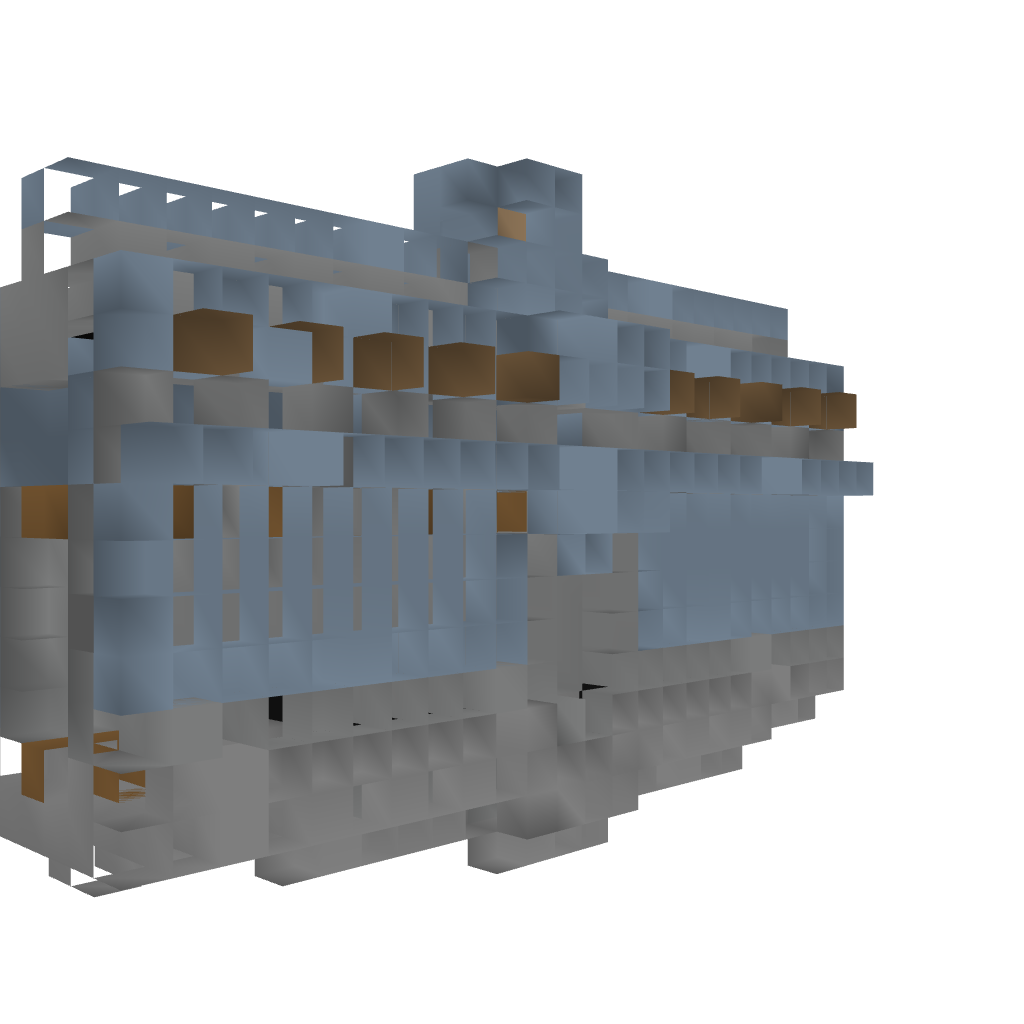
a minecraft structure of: Castle Module - Entrance (lever)